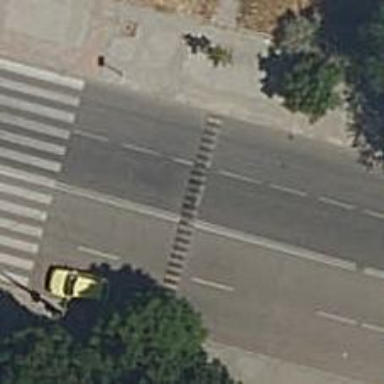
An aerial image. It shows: Bump for traffic calming.